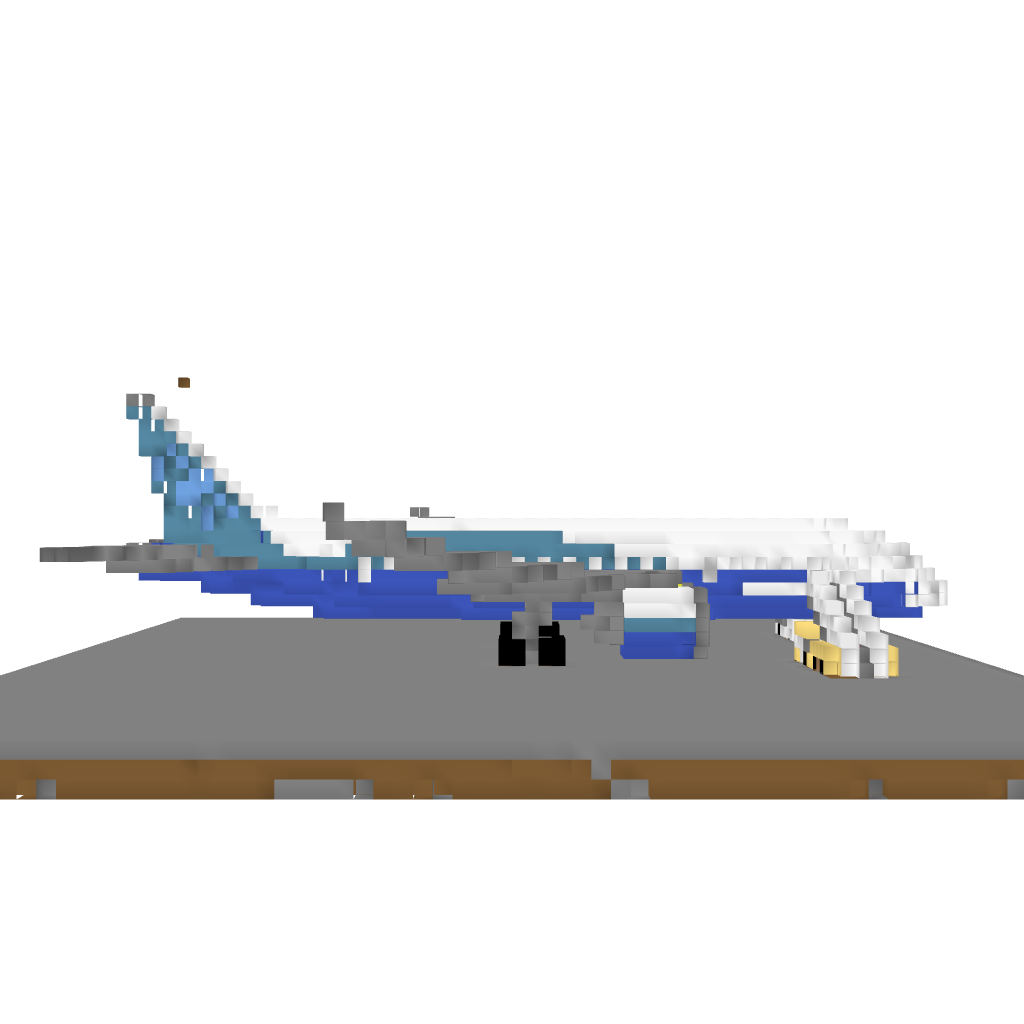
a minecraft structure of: Simple Airplane high quality